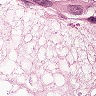
Metastatic tissue present: yes